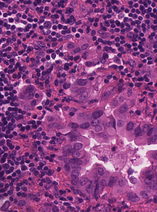
Tumor epithelial tissue: yes
Tumor-associated stroma tissue: yes
Normal tissue: no